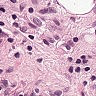
Metastatic tissue present: yes